Field crop: tomato
Growth stage: 2
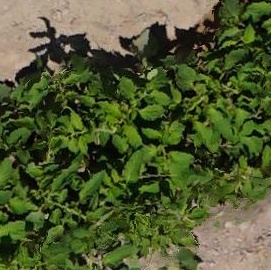
Species: tomato